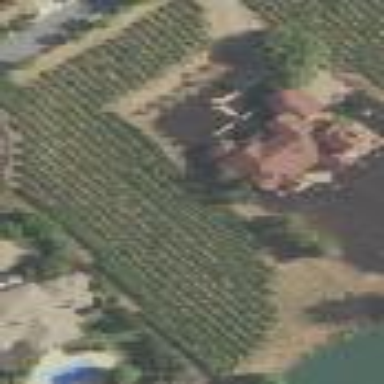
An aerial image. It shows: Vineyard with grape crops.